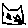
Label: cat